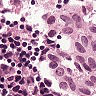
Metastatic tissue present: yes